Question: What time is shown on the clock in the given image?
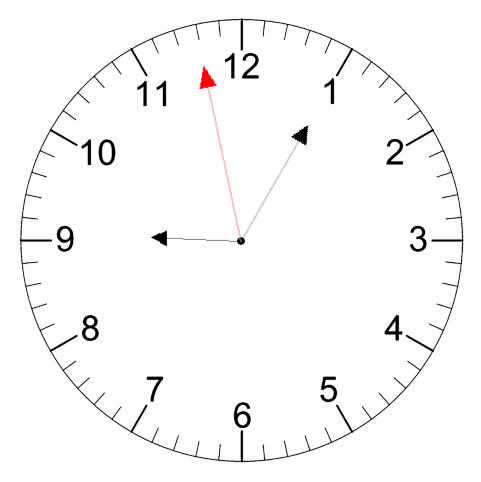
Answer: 09:04:58